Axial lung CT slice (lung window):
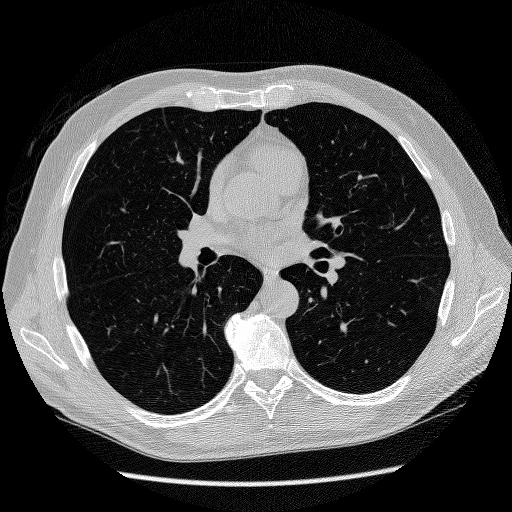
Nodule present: no